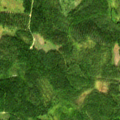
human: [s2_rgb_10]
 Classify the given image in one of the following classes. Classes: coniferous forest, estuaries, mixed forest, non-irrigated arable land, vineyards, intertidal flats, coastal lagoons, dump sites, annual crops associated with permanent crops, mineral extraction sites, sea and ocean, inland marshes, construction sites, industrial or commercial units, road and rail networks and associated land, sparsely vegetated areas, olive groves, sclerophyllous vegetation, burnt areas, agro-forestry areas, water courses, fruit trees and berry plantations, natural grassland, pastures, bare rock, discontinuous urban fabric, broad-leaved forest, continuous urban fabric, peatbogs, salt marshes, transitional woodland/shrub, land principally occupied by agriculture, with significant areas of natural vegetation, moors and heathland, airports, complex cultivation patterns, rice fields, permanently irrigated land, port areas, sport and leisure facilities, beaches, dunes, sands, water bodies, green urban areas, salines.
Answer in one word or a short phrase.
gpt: coniferous forest, transitional woodland/shrub